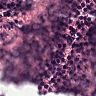
Metastatic tissue present: no